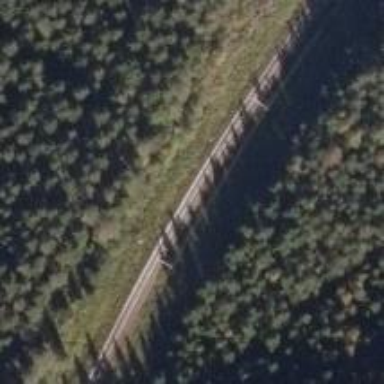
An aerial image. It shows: Railway track with continuous electrified contact line.